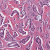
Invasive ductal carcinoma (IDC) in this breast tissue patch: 1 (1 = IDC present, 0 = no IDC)